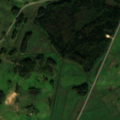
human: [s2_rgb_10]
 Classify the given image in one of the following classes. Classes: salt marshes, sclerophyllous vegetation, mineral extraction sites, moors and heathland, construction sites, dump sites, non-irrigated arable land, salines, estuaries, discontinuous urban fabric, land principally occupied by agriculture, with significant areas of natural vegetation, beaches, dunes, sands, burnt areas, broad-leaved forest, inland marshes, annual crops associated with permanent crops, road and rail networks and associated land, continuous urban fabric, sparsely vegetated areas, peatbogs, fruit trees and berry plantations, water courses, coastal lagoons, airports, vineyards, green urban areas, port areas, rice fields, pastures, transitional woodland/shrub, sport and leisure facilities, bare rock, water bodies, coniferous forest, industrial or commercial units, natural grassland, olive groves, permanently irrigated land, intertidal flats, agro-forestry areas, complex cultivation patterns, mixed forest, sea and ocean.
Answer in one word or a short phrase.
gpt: non-irrigated arable land, pastures, complex cultivation patterns, land principally occupied by agriculture, with significant areas of natural vegetation, broad-leaved forest, transitional woodland/shrub